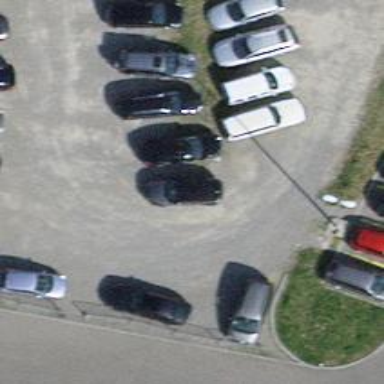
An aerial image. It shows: Road serving as parking aisle.